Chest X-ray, AP view. Patient: 38 years old, sex F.
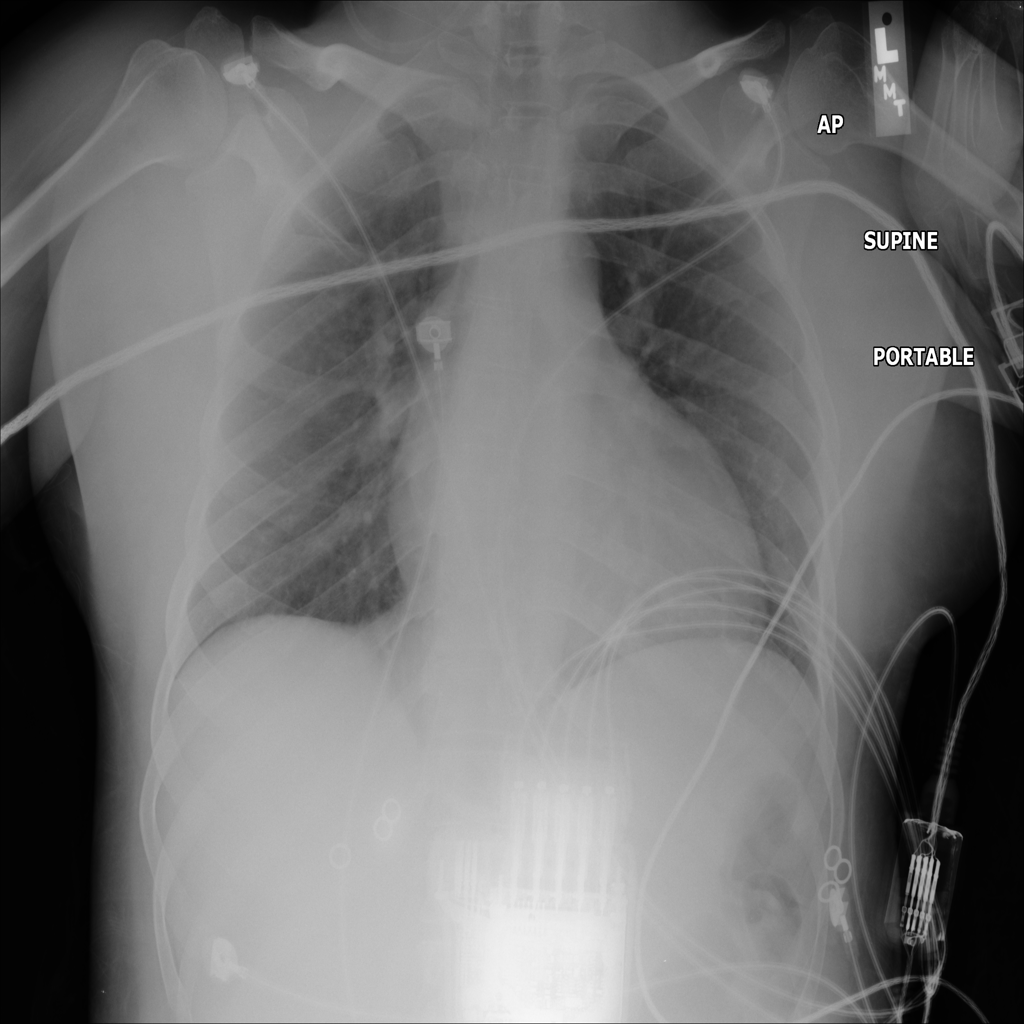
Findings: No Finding